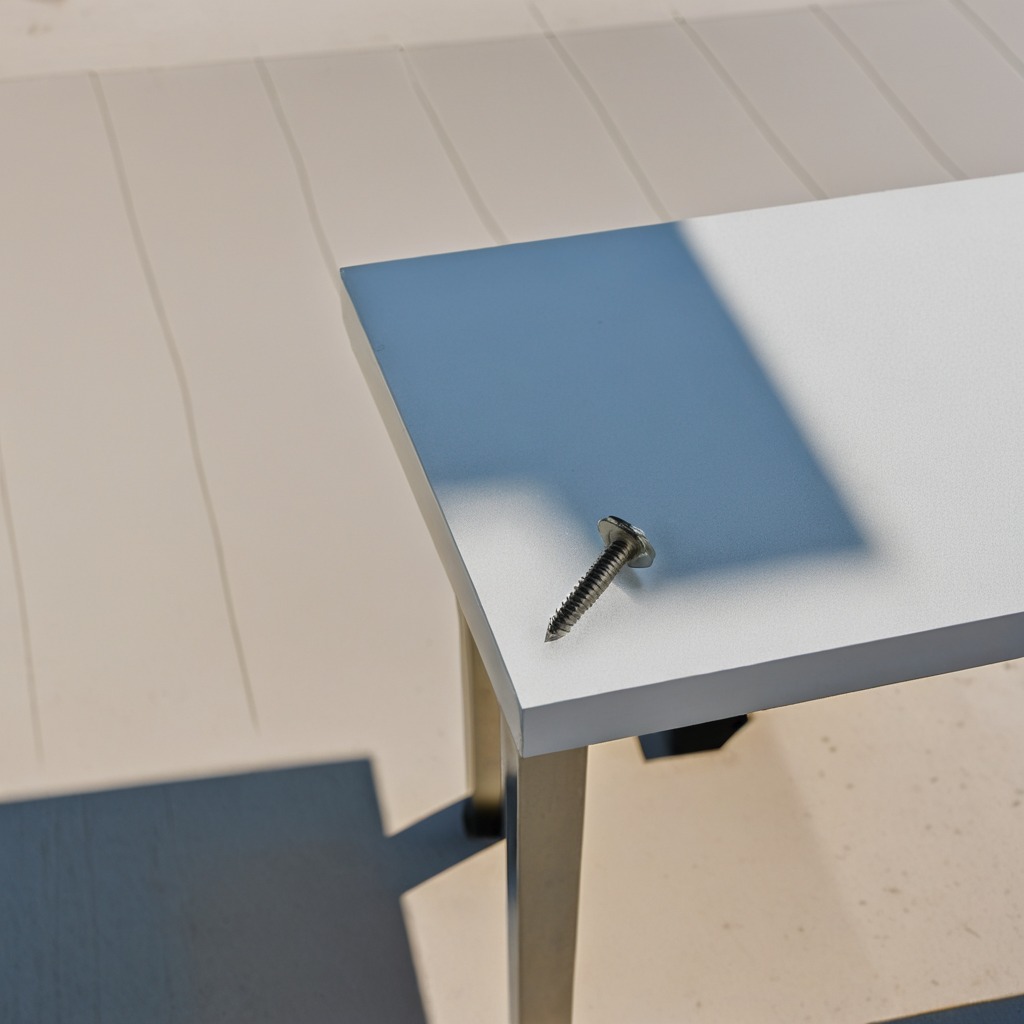
A metal screw lies on the table.